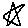
Label: star